Question: Here I build the heap following two methods:

Can I get multiple complete binary trees for a given array?
- -
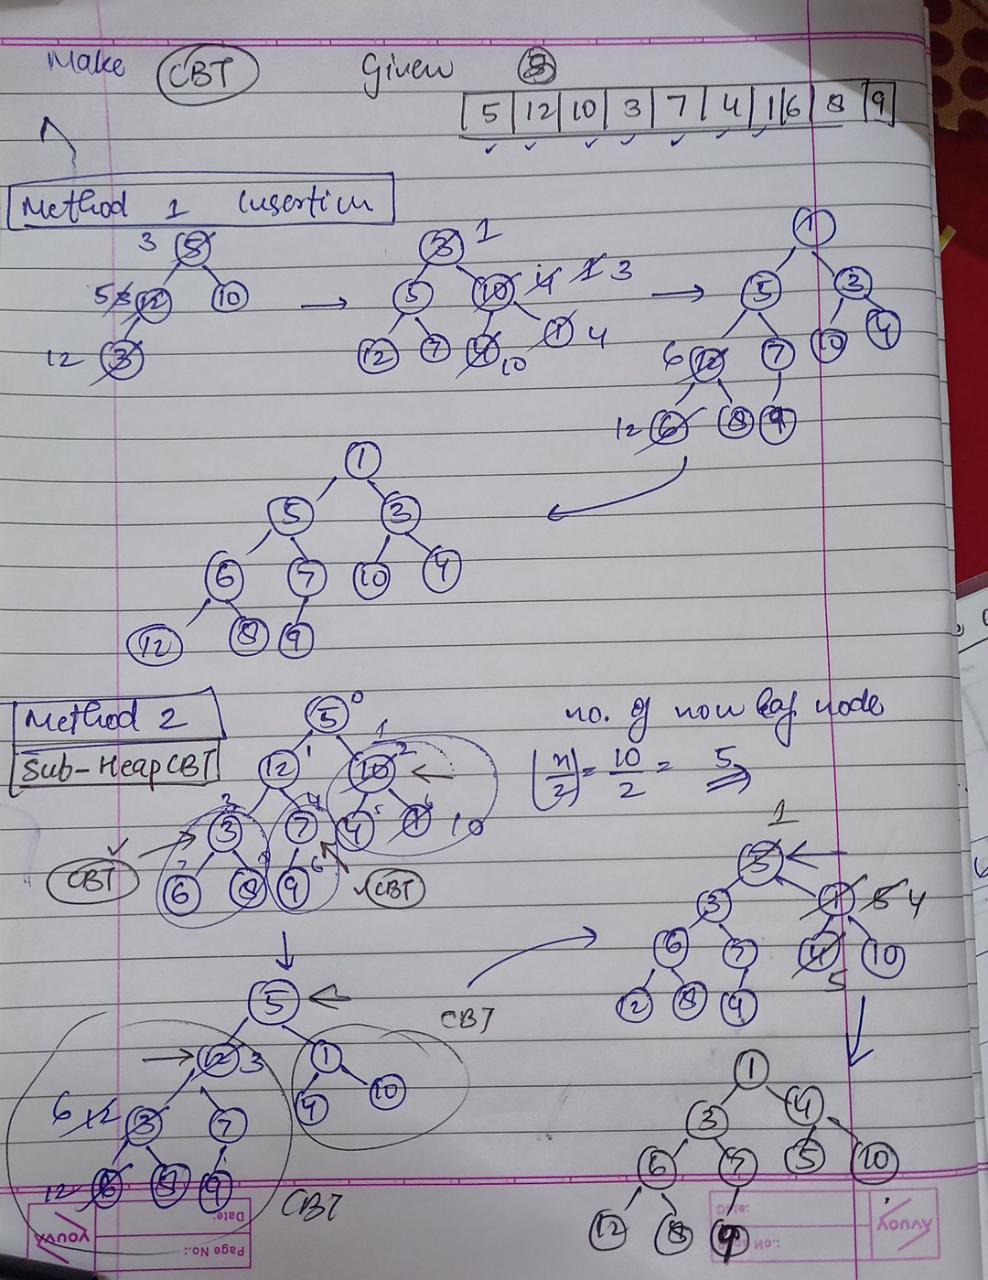
Answer: Yes, you can get different complete binary trees as heaps for the same data, depending of the method you use to build the heap.
Note that the first (insertion) method <URL>